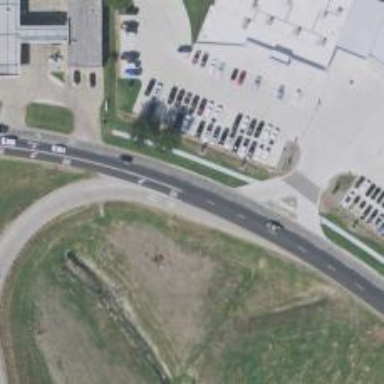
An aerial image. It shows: Secondary road with frontage road.